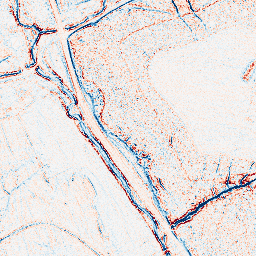
Category: edge_preserving
Decomposition family: bilateral
Decomposition parameters: d: 5
sigma_color: 75
sigma_space: 100
Upsampling method: quadratic
Upsampling parameters: scale: 4
Upsampling scale: 4